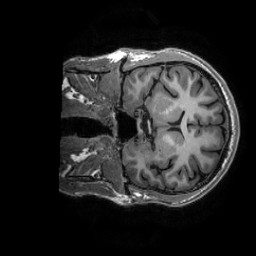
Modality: T1w
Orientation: coronal
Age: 26
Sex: male
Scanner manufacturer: ge
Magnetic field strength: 3 T
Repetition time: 0.0073 s
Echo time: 0.003 s